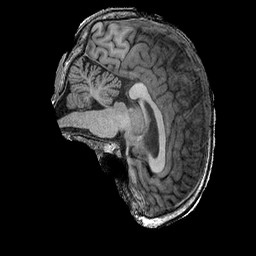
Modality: T1w
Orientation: sagittal
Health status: ill
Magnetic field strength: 3 T